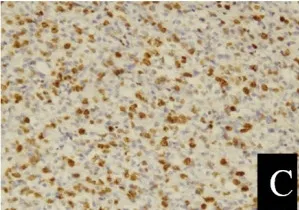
Representative immunochemical markers in tumor specimens. (C) Positive reaction for Ki-67, with proliferating index >80% (200x).
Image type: pathology (immunostaining)